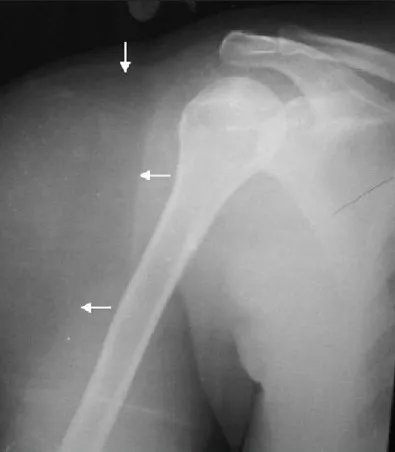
Radiograph showing a subcutaneous lipoma over the right deltoid. Note its well-defined plain (arrow) and the relative radiolucency as compared to the adjacent soft tissue.
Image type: radiology (x_ray)